Question: I'am trying to add a UIPicker View inside a UIActionSheet !
The delegate and datasource for the picker are set correctly ! (I tested it separately without actionsheet)
But when the actionsheet show in the view the pickerview is horrible black box !
I searched for the problem and I hear the the datasource and delegate of the UIPickerView are not set correctly ! I thought that the picker view dont call its method when it's embaded inside a uiactionsheet ! so I forced the picker to reload all its compomnent will the actionsheet
: I make the correction and the code work perfectly !
'''
- (void) presentPicker{
UIActionSheet *actionSheet = [[UIActionSheet alloc] initWithTitle:@"Select some value" delegate:self cancelButtonTitle:@"Cancel" destructiveButtonTitle:nil otherButtonTitles:@"Select", nil];
actionSheet.tag = AS_VIEW_TAG;
UIPickerView* picker = nil;
picker = [[UIPickerView alloc] initWithFrame:CGRectMake(0, 40, 320, 216)];
picker.tag = 90;
picker.dataSource = self;
picker.delegate = self;
[picker setShowsSelectionIndicator:YES];
[actionSheet addSubview:picker];
[actionSheet showInView:self.view];
[actionSheet setFrame:CGRectMake(0, 50, 320, 380)];
}
- (void) willPresentActionSheet:(UIActionSheet *)actionSheet{
if(actionSheet.tag == AS_VIEW_TAG){
UIPickerView* picker = [actionSheet viewWithTag:PICKER_TAG];
//I force reload
[picker reloadAllComponents];
NSArray *subviews = [actionSheet subviews];
[[subviews objectAtIndex:1] setFrame:CGRectMake(20, 266, 280, 46)];
[[subviews objectAtIndex:2] setFrame:CGRectMake(20, 317, 280, 46)];
}
}
'''
UIPicker Delegate/Datasource Methodes
'''
- (NSInteger) numberOfComponentsInPickerView:(UIPickerView *)pickerView{
if (pickerView.tag == 90) {
return 1;
}
else{
return 0;
}
}
- (NSInteger) pickerView:(UIPickerView *)pickerView numberOfRowsInComponent:(NSInteger)component{
if(pickerView.tag == 90){
return 20;
}
else{
return 0;
}
}
- (UIView*) pickerView:(UIPickerView *)pickerView viewForRow:(NSInteger)row forComponent:(NSInteger)component reusingView:(UIView *)view{
UILabel *label = [[UILabel alloc] initWithFrame:CGRectMake(0, 0, 300, 37)];
label.text = [NSString stringWithFormat:@"Value %d", ];
label.textAlignment = UITextAlignmentCenter;
label.backgroundColor = [UIColor clearColor];
label.font = [UIFont boldSystemFontOfSize:17];
return label;
}
'''
Here is the result :

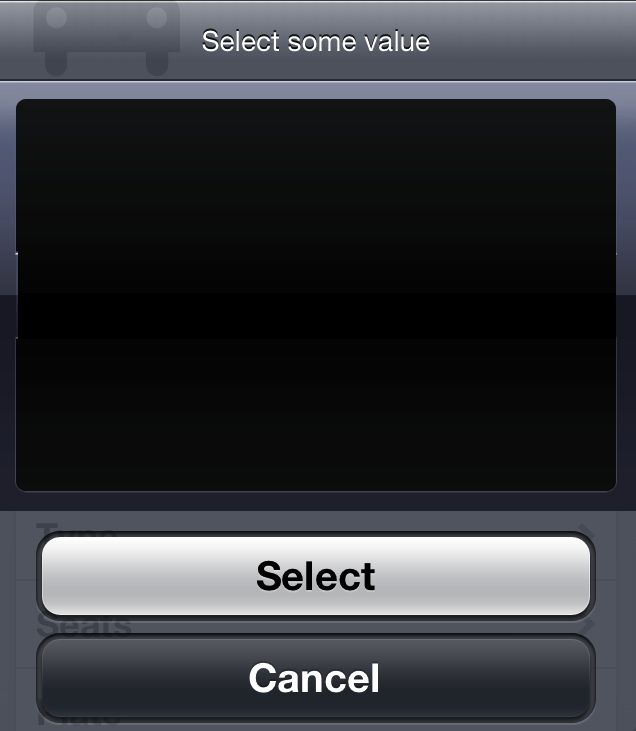
Answer: I did it wrong ...
I changed (I don't know why) the picker tag and then the message :
'''
- (NSInteger) numberOfComponentsInPickerView:(UIPickerView *)pickerView;
'''
returned a 0
So I have just to delete :
'''
[picker setTag:PICKER_TAG]
'''
and it will work perfectly !